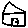
Label: house